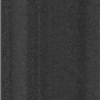
Label: dusty